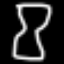
Label: hourglass